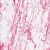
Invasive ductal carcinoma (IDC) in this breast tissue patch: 0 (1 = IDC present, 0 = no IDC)